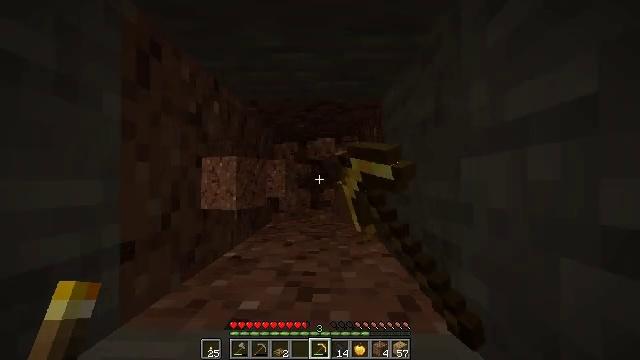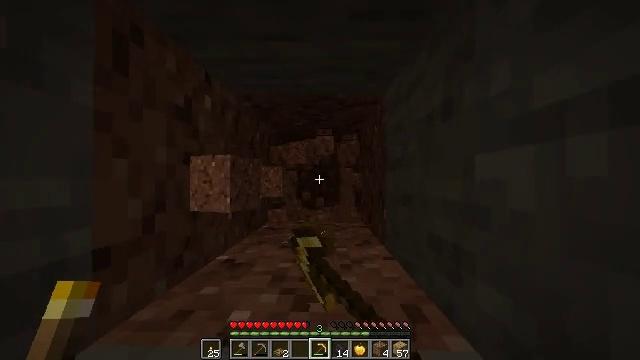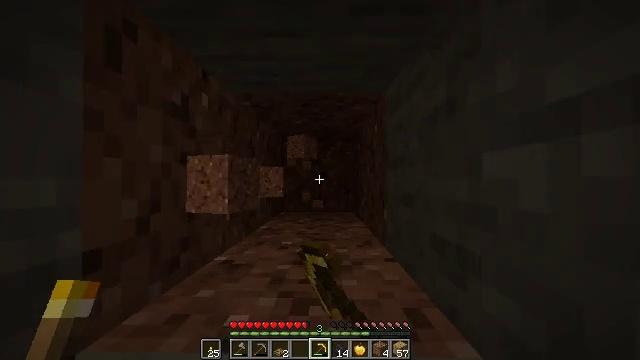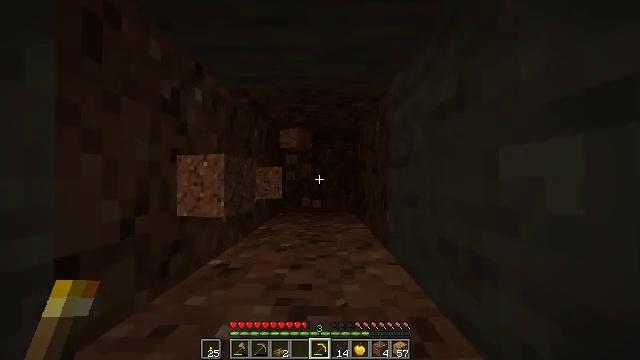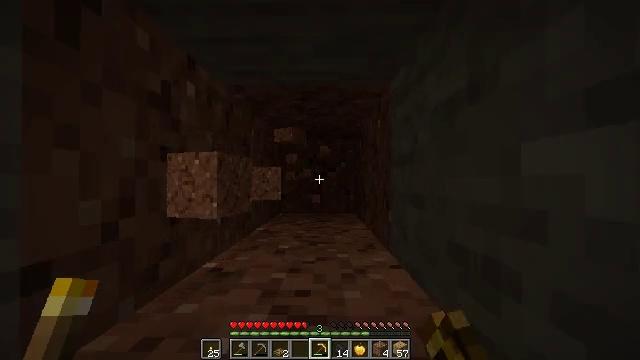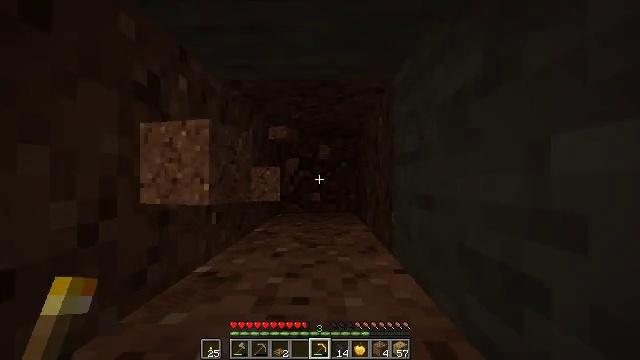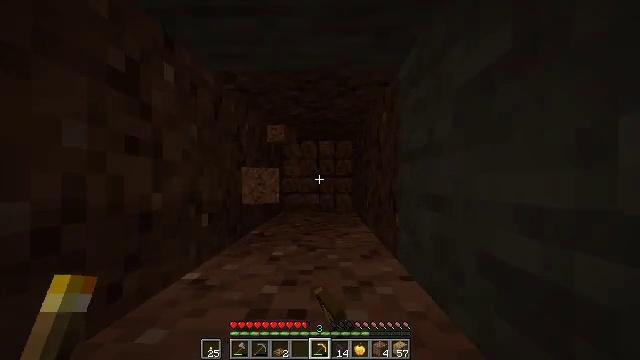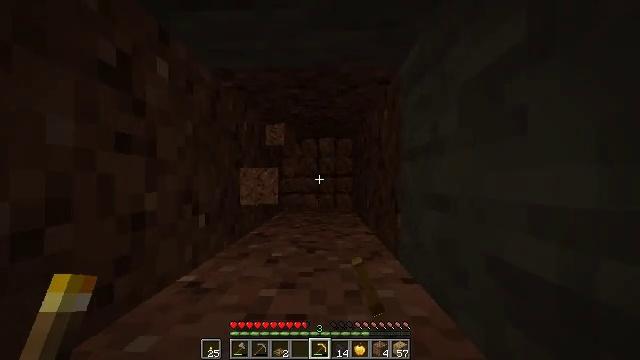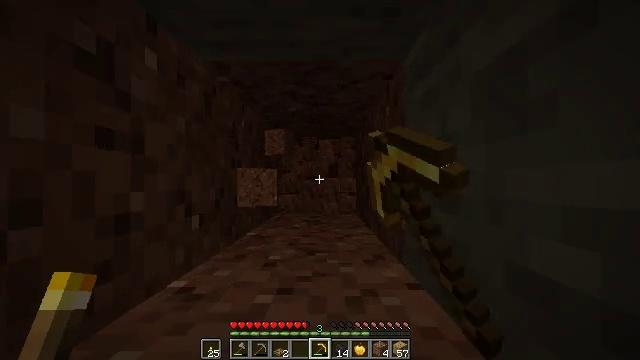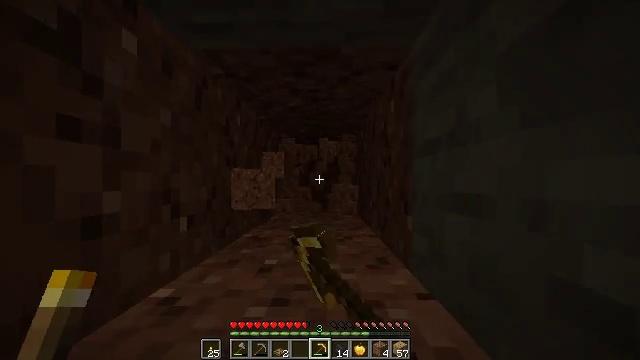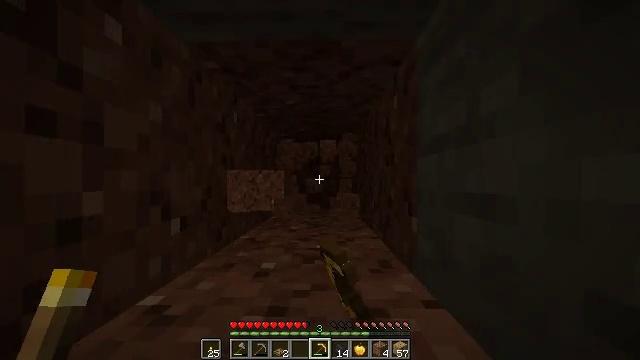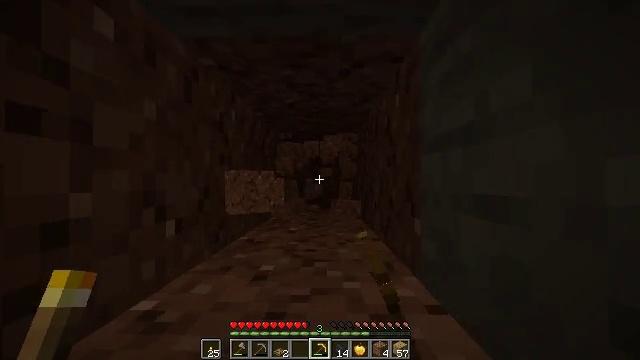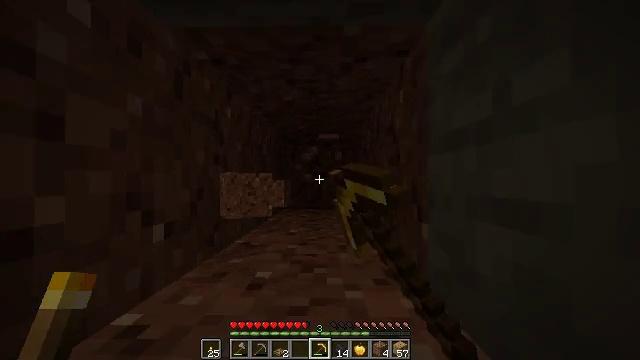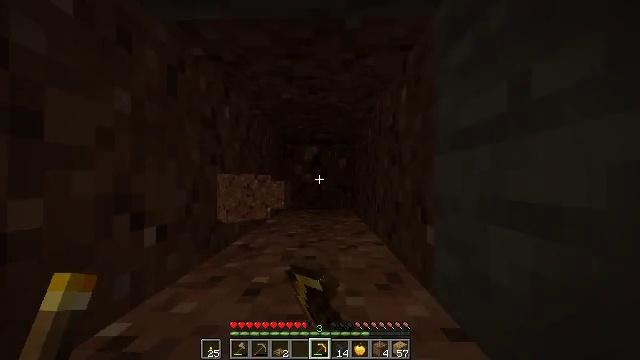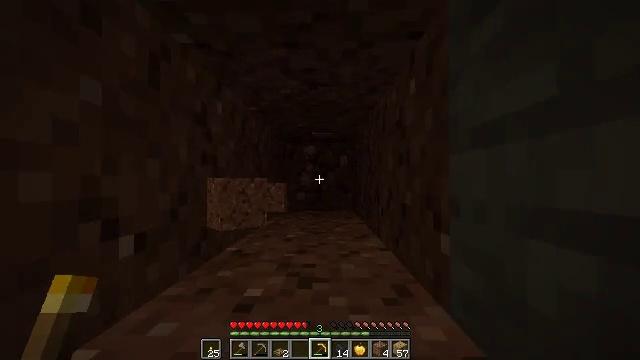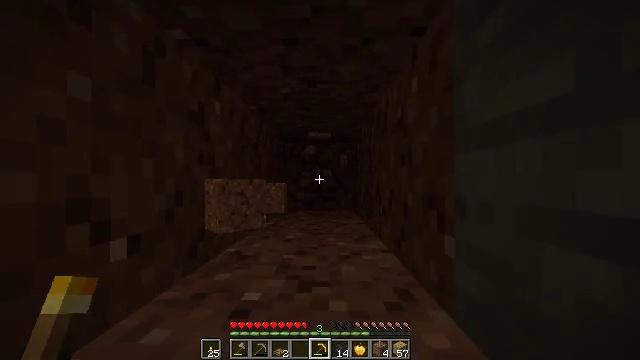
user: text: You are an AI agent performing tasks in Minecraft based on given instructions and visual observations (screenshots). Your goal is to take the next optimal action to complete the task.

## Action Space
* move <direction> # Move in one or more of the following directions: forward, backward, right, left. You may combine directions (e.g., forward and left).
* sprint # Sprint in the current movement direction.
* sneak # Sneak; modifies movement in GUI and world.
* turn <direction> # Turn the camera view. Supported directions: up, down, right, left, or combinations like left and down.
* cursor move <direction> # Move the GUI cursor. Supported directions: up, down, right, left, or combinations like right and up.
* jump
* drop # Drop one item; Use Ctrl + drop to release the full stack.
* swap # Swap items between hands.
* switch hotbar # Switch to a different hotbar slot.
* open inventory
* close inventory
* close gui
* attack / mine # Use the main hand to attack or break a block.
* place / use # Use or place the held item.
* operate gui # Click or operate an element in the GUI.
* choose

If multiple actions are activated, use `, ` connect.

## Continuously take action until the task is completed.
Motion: motion action
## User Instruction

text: Mine the granite block.
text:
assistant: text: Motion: move forward, sprint, attack / mine
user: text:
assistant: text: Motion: move forward, sprint, attack / mine
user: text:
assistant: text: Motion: move forward, sprint, attack / mine
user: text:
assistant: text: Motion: move forward, sprint, attack / mine
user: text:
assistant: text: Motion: move forward, sprint, attack / mine
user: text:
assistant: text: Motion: move forward, sprint, attack / mine
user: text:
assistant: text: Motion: move forward, sprint, attack / mine
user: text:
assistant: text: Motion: move forward, sprint, attack / mine
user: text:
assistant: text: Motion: move forward, sprint, attack / mine
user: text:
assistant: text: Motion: move forward, sprint, attack / mine
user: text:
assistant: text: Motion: move forward, sprint, attack / mine
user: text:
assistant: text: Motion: move forward, sprint, attack / mine
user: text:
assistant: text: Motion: move forward, sprint, attack / mine
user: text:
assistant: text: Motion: move forward, sprint, attack / mine
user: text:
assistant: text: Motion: move forward, sprint, attack / mine
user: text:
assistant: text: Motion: move forward, sprint, attack / mine
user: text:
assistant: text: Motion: move forward, sprint
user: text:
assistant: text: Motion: move forward, sprint
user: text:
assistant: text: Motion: move forward, sprint
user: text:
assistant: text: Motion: move forward, sprint
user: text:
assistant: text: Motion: sprint